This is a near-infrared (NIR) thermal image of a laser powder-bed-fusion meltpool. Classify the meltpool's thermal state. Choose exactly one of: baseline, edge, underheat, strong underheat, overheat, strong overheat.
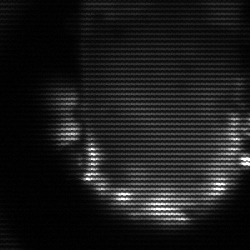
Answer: baseline